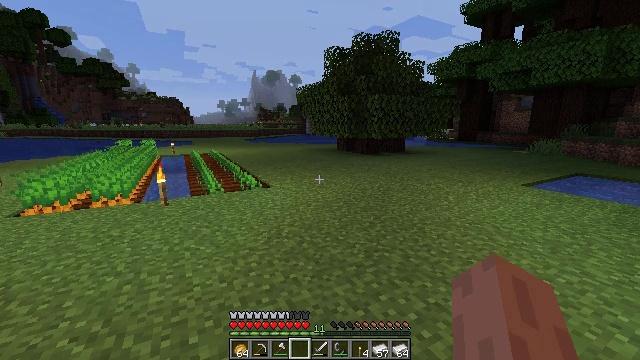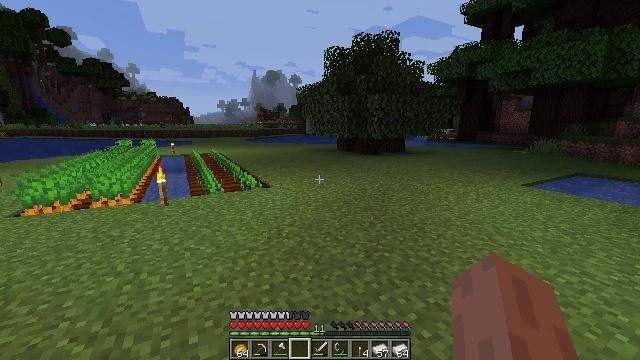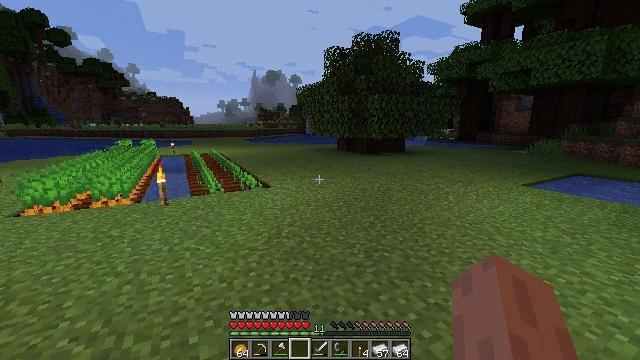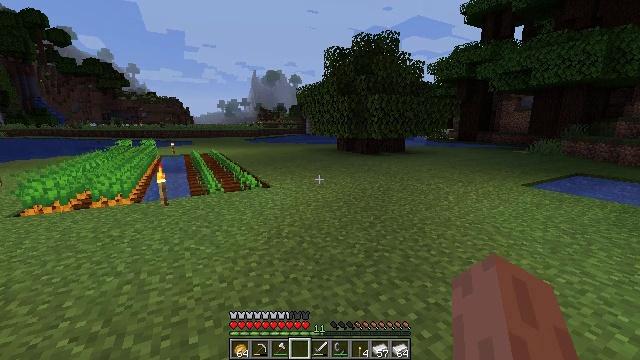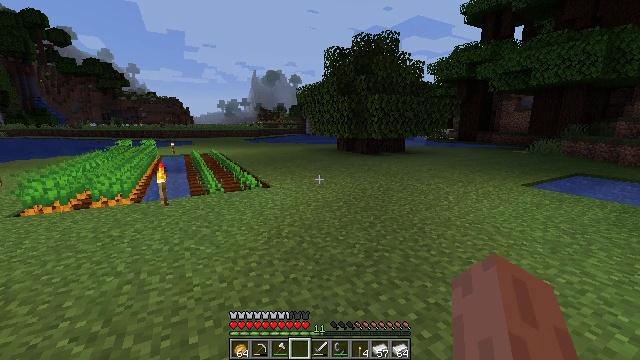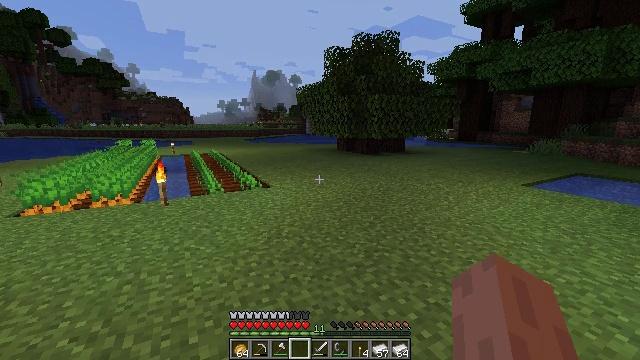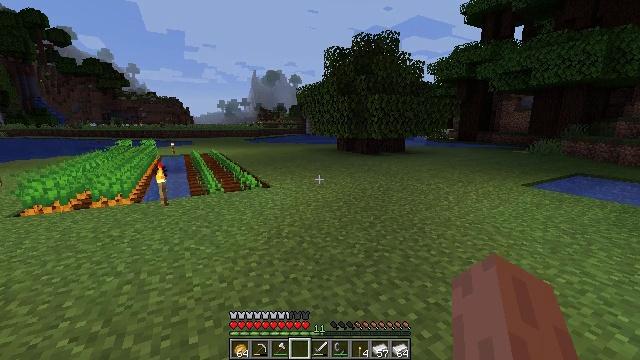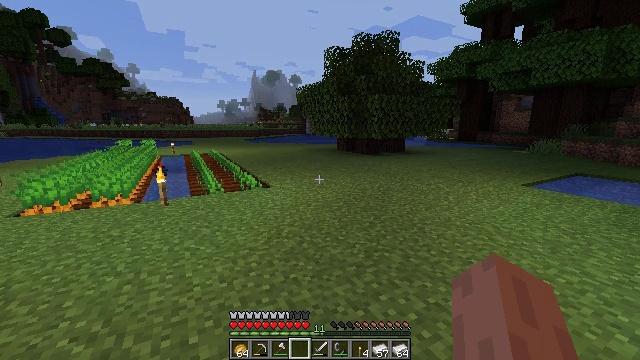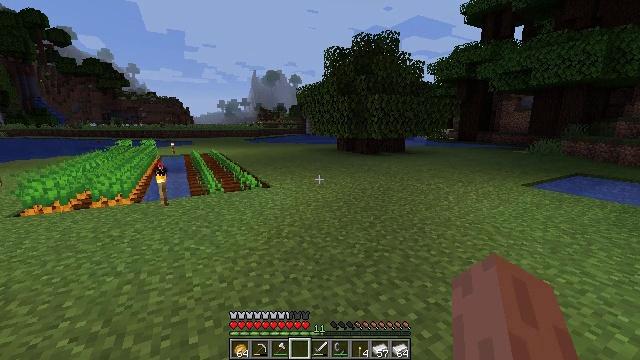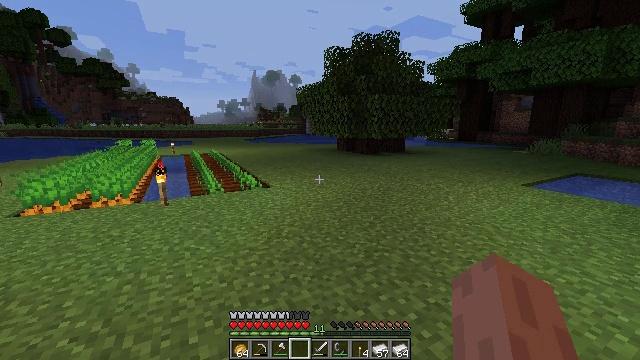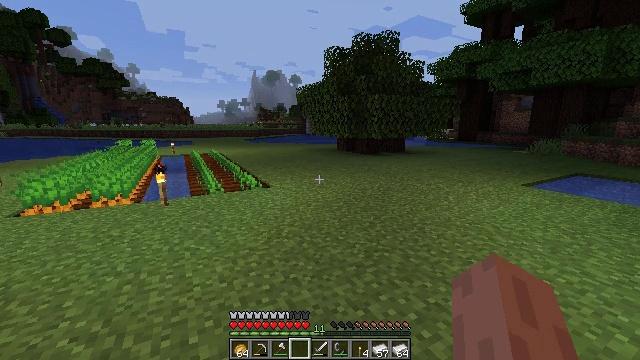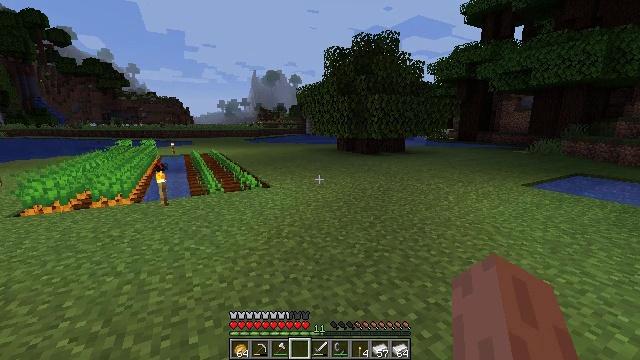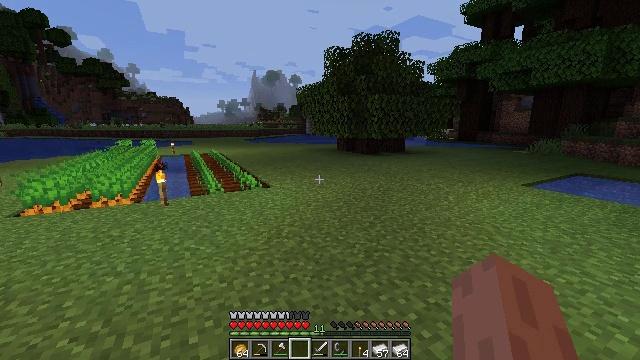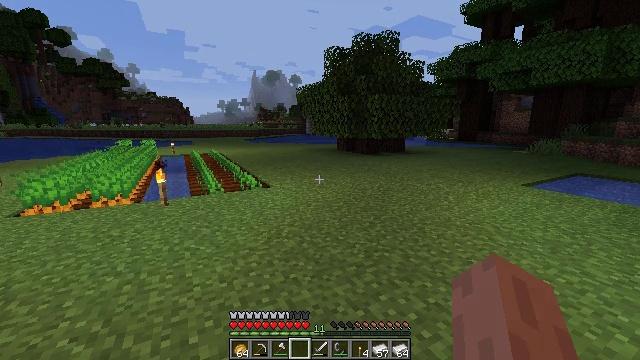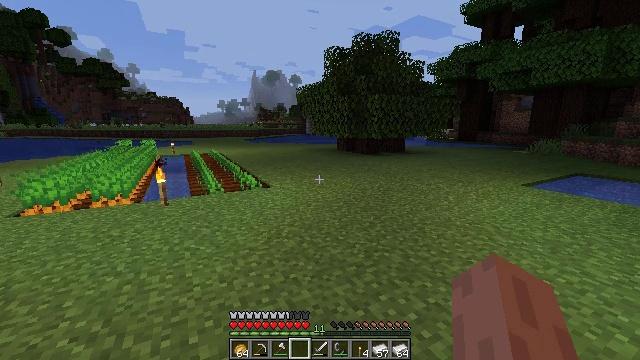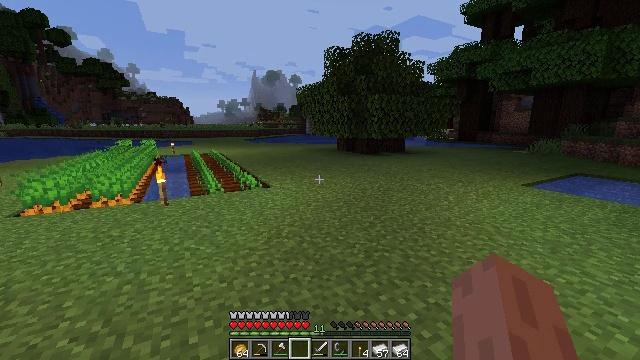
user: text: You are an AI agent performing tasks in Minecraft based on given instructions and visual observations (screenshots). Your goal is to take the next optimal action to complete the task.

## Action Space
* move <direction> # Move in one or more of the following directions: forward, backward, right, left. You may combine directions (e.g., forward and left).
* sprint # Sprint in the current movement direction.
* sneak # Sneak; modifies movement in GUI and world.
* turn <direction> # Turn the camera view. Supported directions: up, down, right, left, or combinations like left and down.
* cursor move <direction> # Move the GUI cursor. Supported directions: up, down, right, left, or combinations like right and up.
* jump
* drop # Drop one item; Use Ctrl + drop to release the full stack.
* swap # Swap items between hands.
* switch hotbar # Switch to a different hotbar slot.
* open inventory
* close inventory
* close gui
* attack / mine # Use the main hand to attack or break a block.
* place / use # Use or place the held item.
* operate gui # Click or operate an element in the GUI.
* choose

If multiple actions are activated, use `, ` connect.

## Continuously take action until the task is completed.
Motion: motion action
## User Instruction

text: Mine dirt from the ground.
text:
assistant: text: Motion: no_op
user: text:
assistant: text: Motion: no_op
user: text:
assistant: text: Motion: no_op
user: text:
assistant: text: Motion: no_op
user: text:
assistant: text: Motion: no_op
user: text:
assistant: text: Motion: no_op
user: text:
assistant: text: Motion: no_op
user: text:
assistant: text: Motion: no_op
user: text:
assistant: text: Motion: no_op
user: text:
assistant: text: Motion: no_op
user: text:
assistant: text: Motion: no_op
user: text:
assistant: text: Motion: no_op
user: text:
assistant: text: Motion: no_op
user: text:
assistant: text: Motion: no_op
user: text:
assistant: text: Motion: no_op
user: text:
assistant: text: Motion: no_op
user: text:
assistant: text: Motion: no_op
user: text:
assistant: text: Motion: no_op
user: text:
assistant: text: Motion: no_op
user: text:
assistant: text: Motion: no_op
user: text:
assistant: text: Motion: no_op
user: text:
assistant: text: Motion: no_op
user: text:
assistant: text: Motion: no_op
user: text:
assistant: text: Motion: no_op
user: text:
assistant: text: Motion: no_op
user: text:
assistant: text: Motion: no_op
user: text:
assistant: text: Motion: no_op
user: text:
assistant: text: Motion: no_op
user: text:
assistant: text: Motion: no_op
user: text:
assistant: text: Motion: no_op